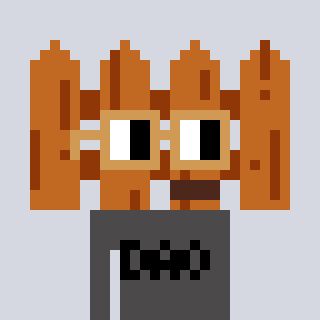
a pixel art character with square brown glasses, a fence-shaped head and a grayscale-colored body on a cool background